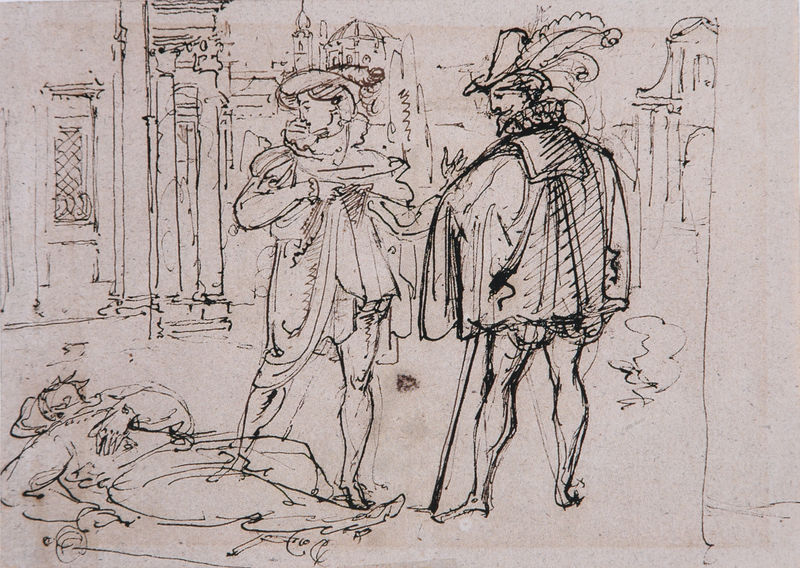
Titel: Faust und Mephisto vor der Leiche Valentins
Künstler: Gustav Heinrich Naeke
Standort: Schweinfurt
Institution: Museum Georg Schäfer
Schlagwörter: feder, mann, umhang, weiß, kirchturm, menschen, stadt, brust, fenster, frau, grau, hut, hüte, männer, profil, schwarz, skizze, straße, szene, säule, säulen, zeichnung, gebäude, haus, jacke, barock, federn, kleidung, kragen, leiche, mord, rembrandt, stehen, tod, tot, toter, häuser, gitter, kirche, mantel, reich, stehend, drei, bühne, theater, renaissance, vornehm, stock, turm, adelige, federbusch, federhut, spanien, papier, liegen, italien, vedute, stab, studie, grafik, graphik, linien, sepia, figuren, kuppel, socken, strumpf, liegend, scheide, kirchen, stadtansicht, strümpfe, tusche, türme, schraffur, illustration, schwarzweiß, schwert, säbel, verletzt, bürger, spazierstock, degen, entwurf, krause, sieg, tinte, kapitelle, kathedrale, rom, betrachten, stück, leichnam, leid, schmerz, mittelalter, strumpfhose, wams, duell, bettler, edelmänner, strumpfhosen, tempel, florett, opfer, sieger, mann frau, federzeichnung, tuschezeichnung, erstochen, sekundant, skizzenhaft, rohrfeder, besiegt, profik, hutfeder, schert, federzeichung, pufferermel, tümrme, guys, liegende person, harlekinfedern, drei personen zwei stehen, constantin